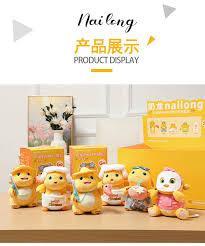
Label: nailong